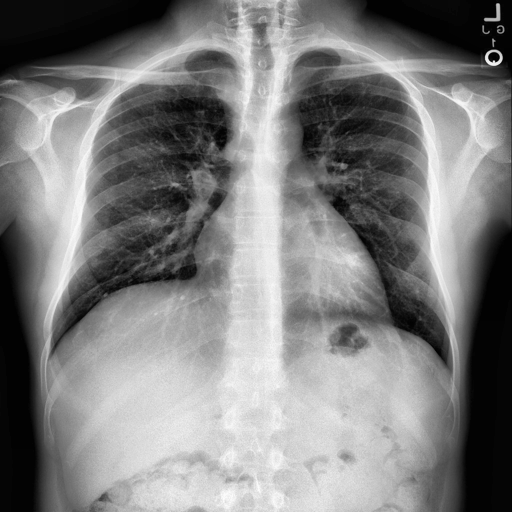
Finding: NORMAL